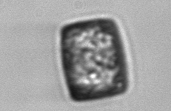
Label: Thalassiosira